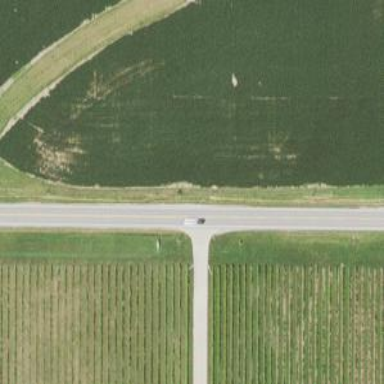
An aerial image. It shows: Secondary road.